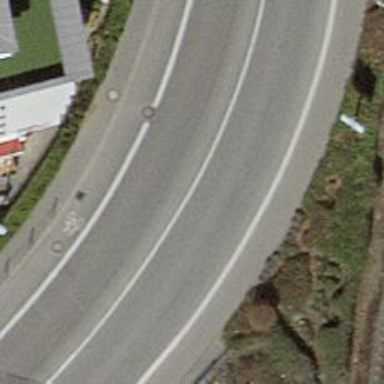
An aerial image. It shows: Residential road with asphalt surface. There are exclusive cycle lanes on both sides of the road.